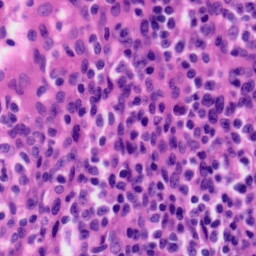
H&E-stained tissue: Tonsil